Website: crate-barrel
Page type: billing-address
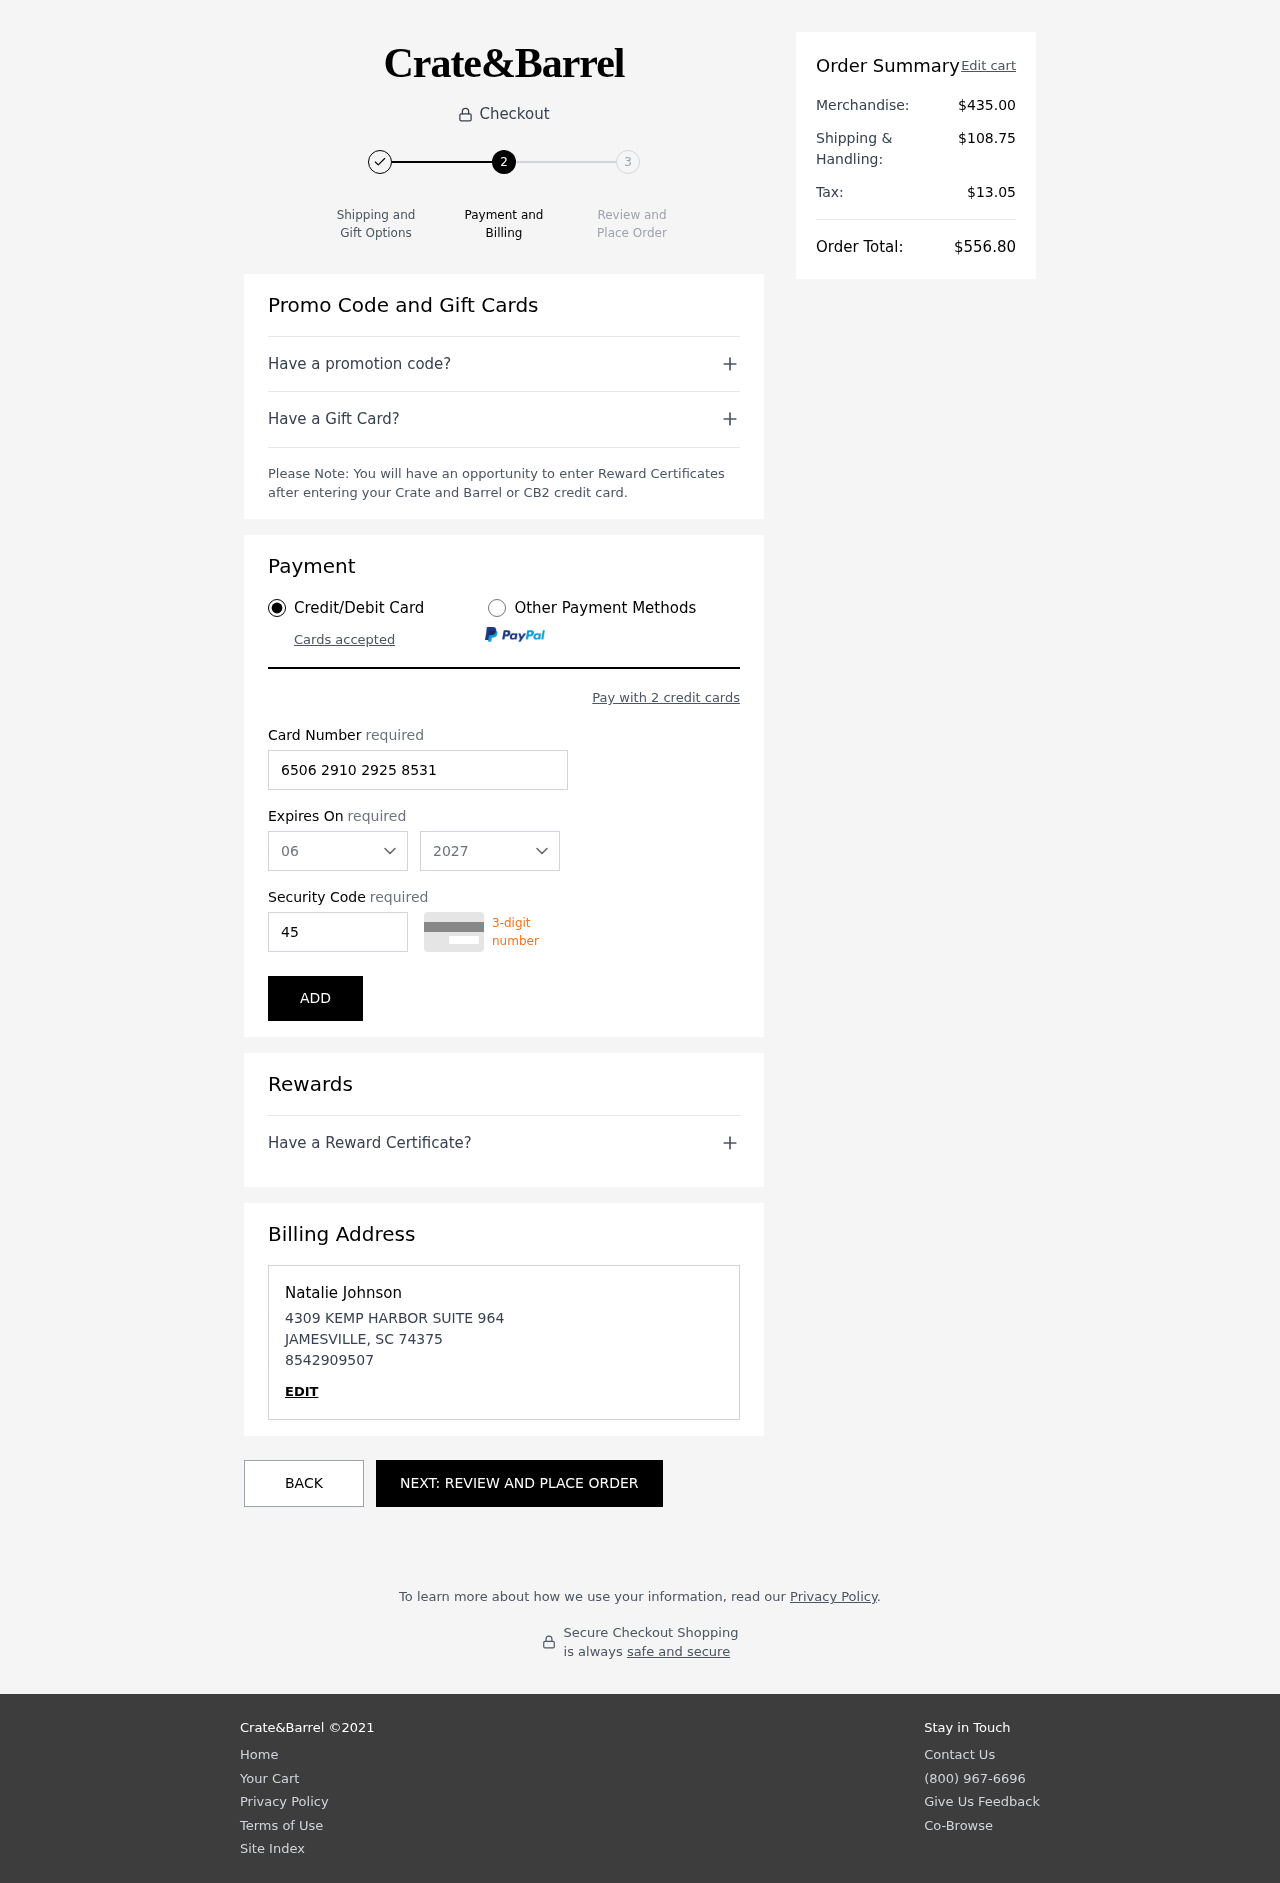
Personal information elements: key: PII_CARD_CVV
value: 452
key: PII_CARD_EXPIRY_MONTH
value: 06
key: PII_CARD_EXPIRY_YEAR
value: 27
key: PII_CARD_NUMBER
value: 6506 2910 2925 8531
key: PII_CITY
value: JAMESVILLE
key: PII_FULLNAME
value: Natalie Johnson
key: PII_PHONE
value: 8542909507
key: PII_POSTCODE
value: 74375
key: PII_STATE_ABBR
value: SC
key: PII_STREET
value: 4309 KEMP HARBOR SUITE 964
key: PII_FIRSTNAME
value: Natalie
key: PII_LASTNAME
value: Johnson
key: PII_PHONE_LINE
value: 9507
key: PII_PHONE_SUFFIX
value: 9507
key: PII_POSTCODE_FULL
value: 74375
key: PII_PHONE2
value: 8542909507
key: PII_PHONE3
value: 8542909507
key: PII_FULLNAME2
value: Natalie Johnson
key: PII_FULLNAME3
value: Natalie Johnson
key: PII_FIRSTNAME2
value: Natalie
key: PII_FIRSTNAME3
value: Natalie
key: PII_LASTNAME2
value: Johnson
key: PII_LASTNAME3
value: Johnson
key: PII_FIRSTNAME_DERIVED
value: Natalie
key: PII_LASTNAME_DERIVED
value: Johnson
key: PII_PHONE_NUMERIC
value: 8542909507
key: PII_PHONE_LINE_NUMERIC
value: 9507
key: PII_PHONE_SUFFIX_NUMERIC
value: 9507
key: PII_POSTCODE_NUMERIC
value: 74375
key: PII_PHONE2_NUMERIC
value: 8542909507
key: PII_PHONE3_NUMERIC
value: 8542909507
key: PII_FULLNAME_DERIVED
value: Natalie Johnson
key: PII_NAME_FULL_DERIVED
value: Natalie Johnson
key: PII_PHONE_DIGITS
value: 8542909507
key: PII_PHONE_LAST4
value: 9507
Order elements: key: ORDER_SUBTOTAL
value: $435.00
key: ORDER_SHIPPING_COST
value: $108.75
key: ORDER_TAX
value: $13.05
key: ORDER_TOTAL
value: $556.80